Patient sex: M
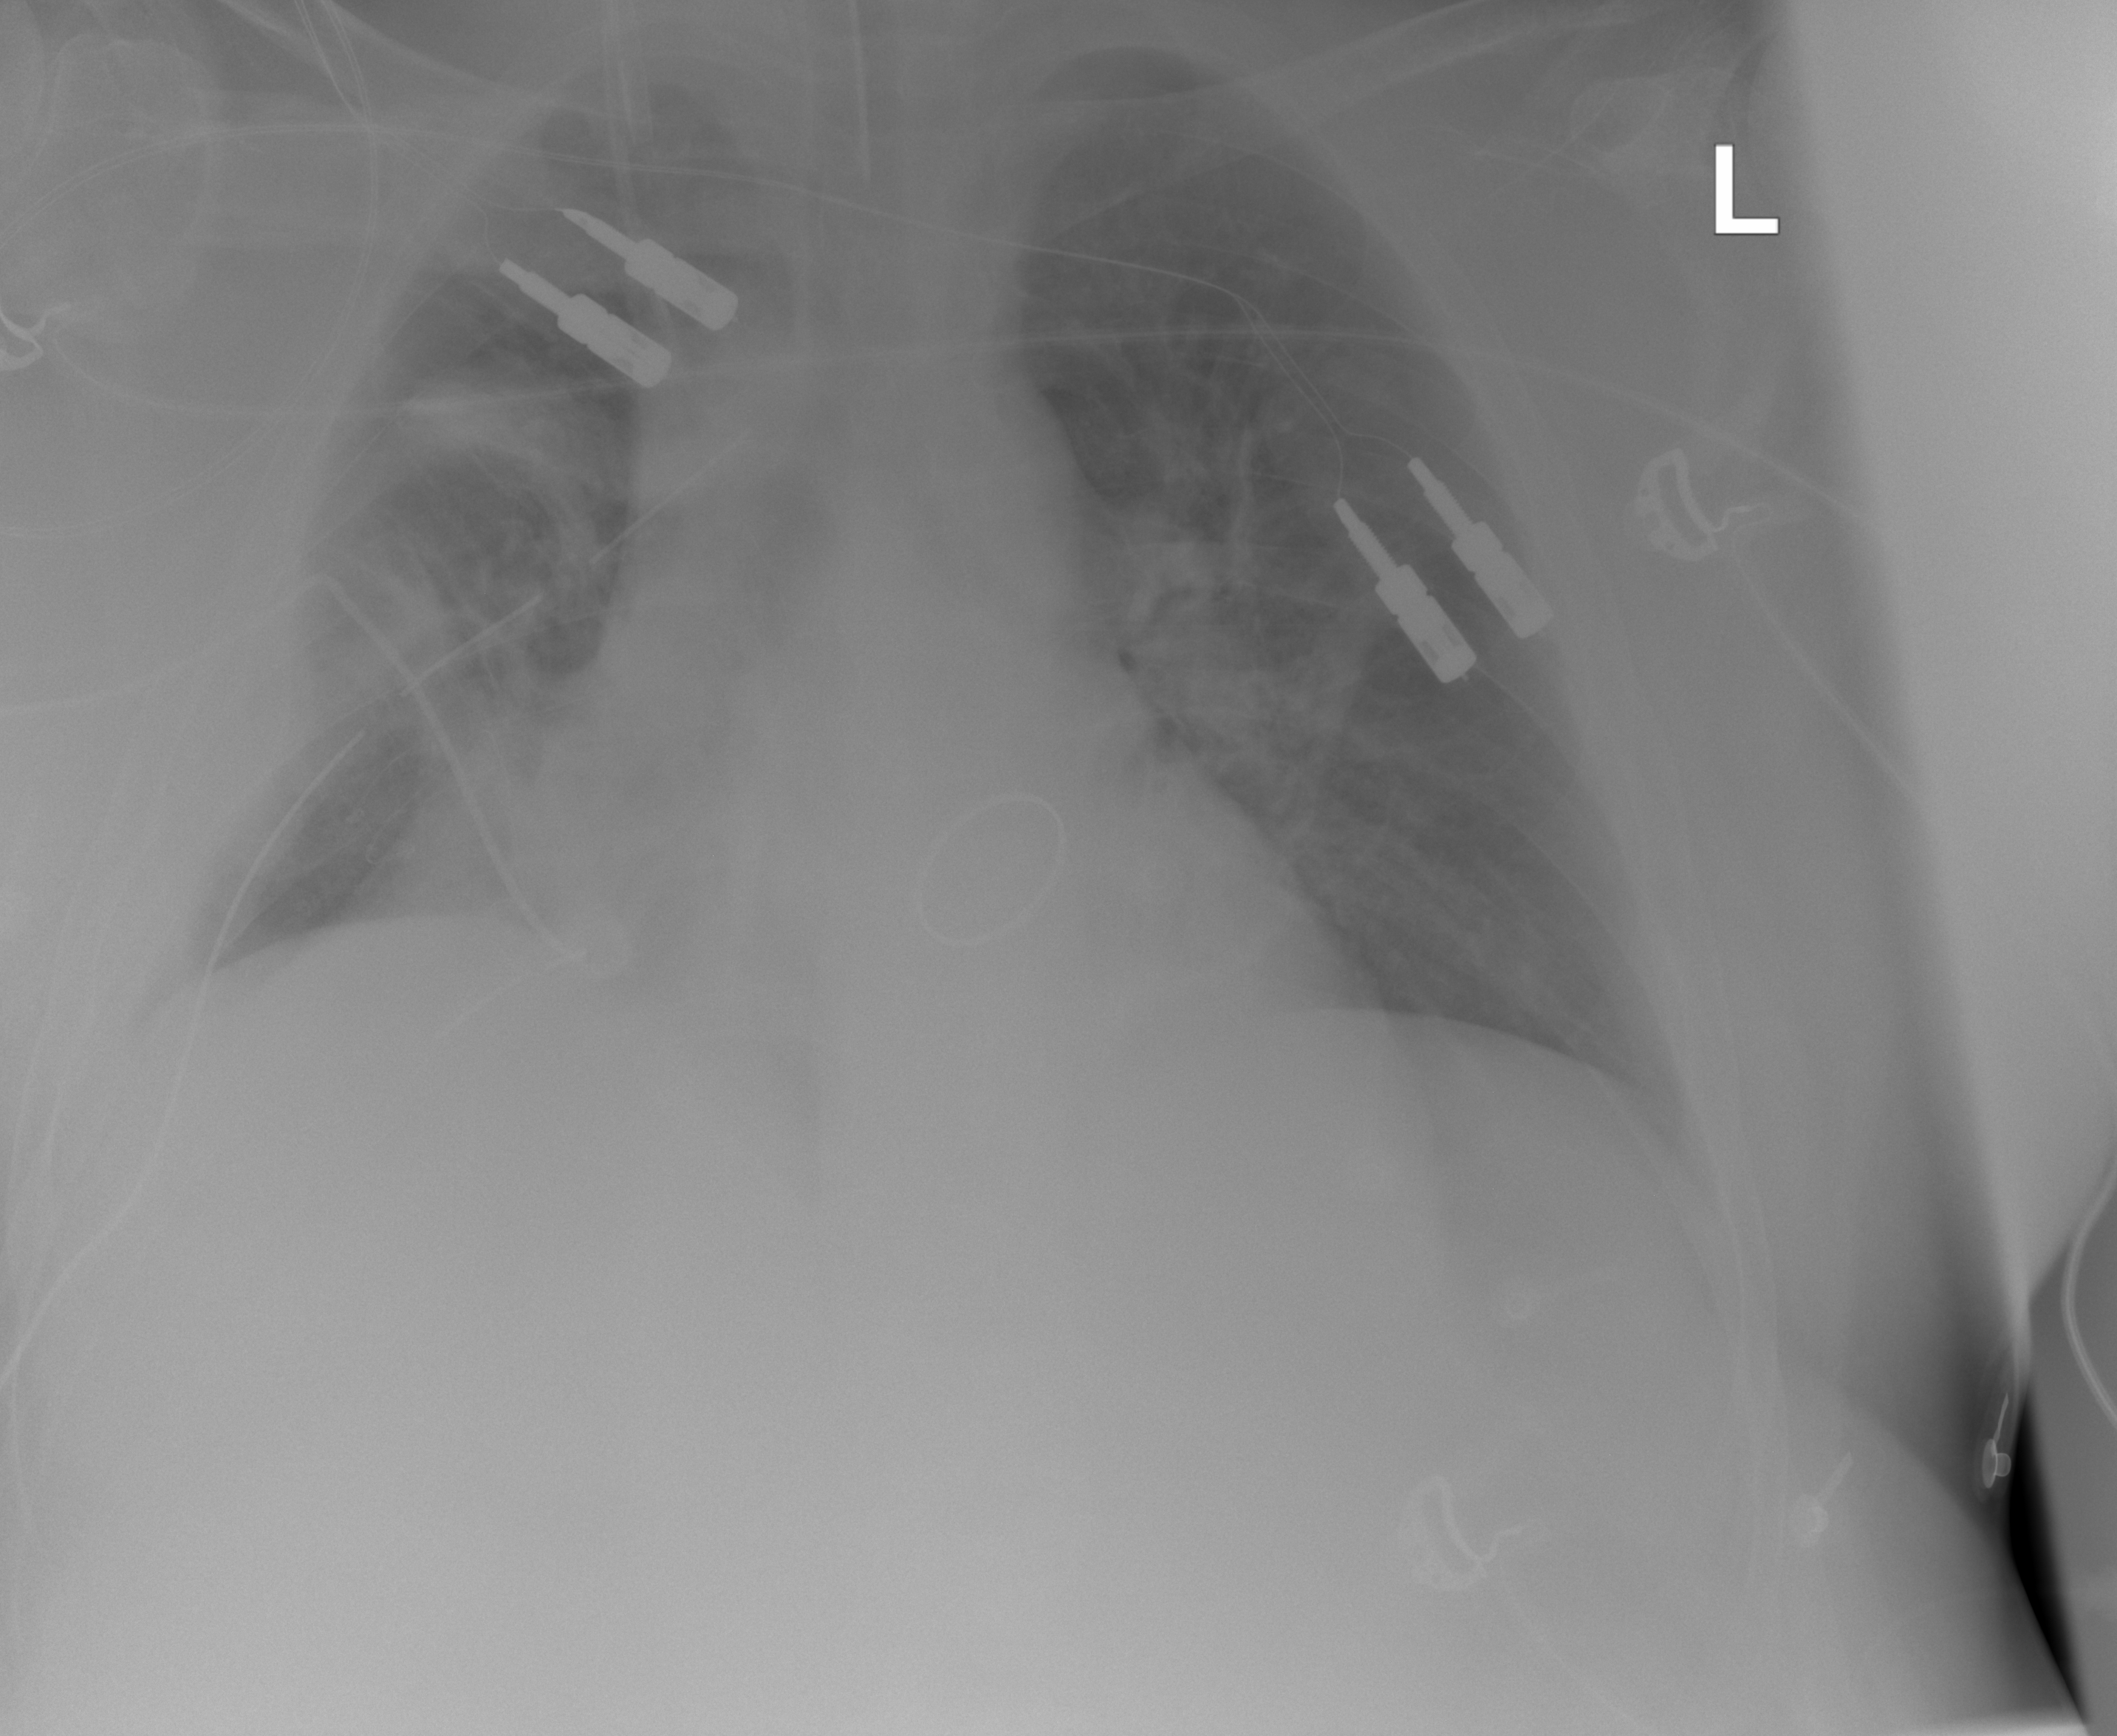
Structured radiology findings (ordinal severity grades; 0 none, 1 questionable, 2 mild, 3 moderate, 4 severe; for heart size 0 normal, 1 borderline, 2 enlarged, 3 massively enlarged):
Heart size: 0
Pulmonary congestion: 0
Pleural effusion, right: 2
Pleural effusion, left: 0
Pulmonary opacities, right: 0
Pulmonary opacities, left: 0
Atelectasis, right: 3
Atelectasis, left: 0